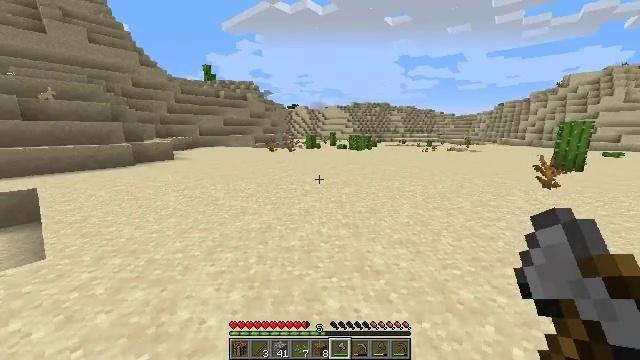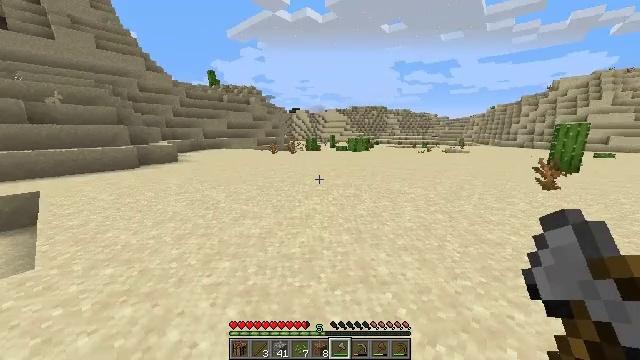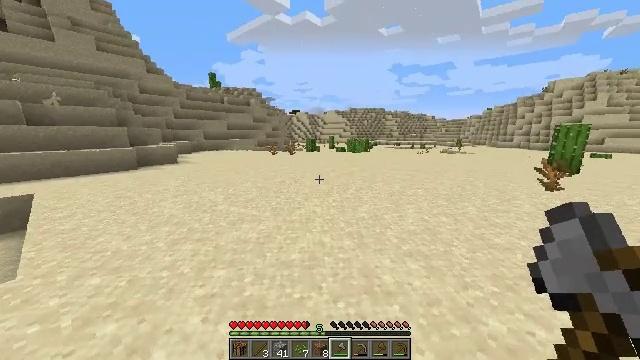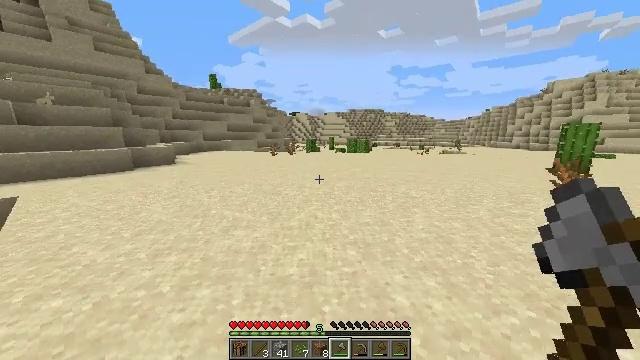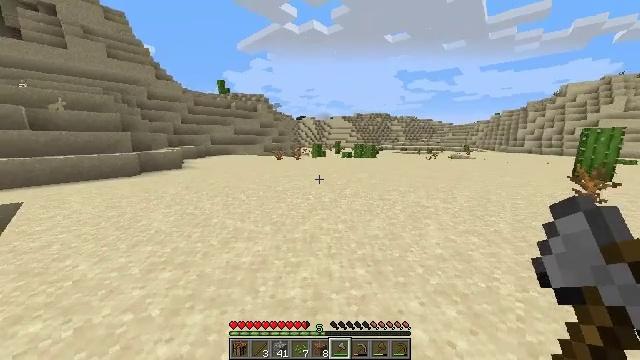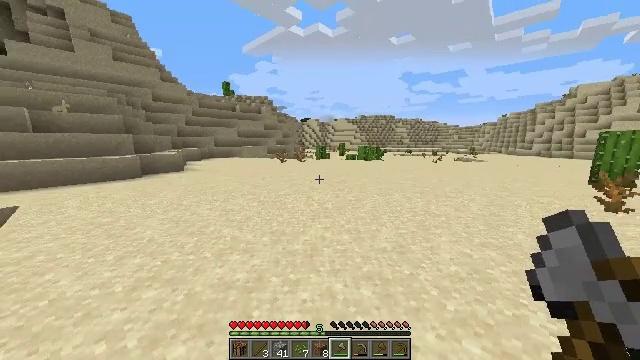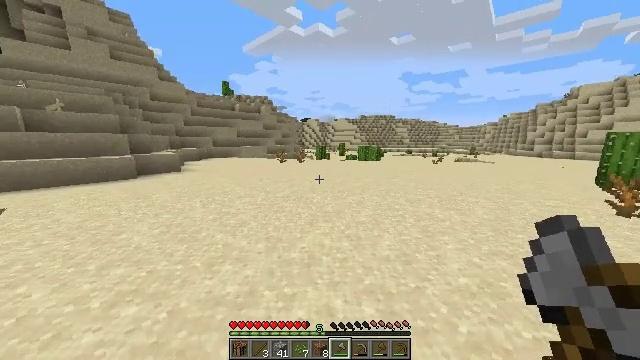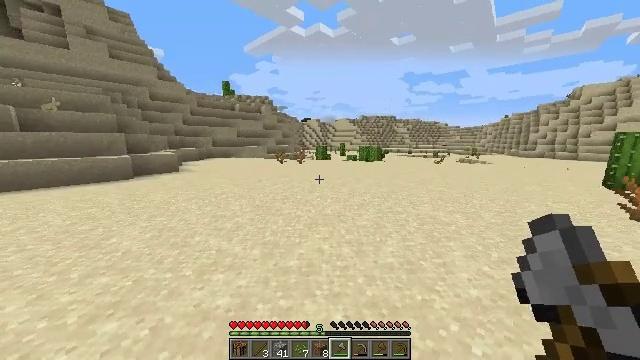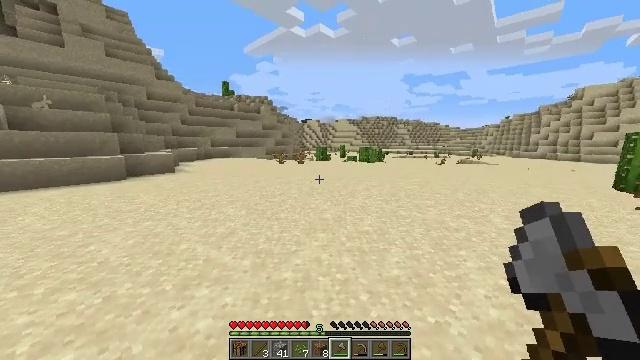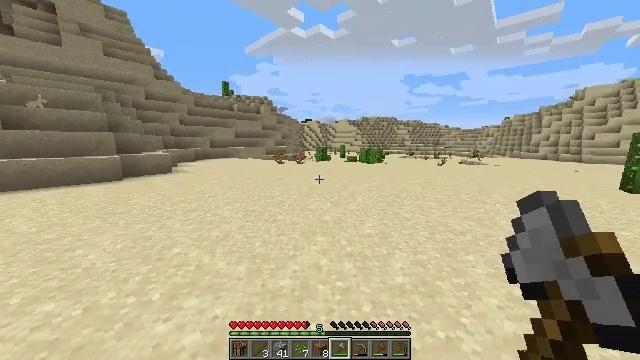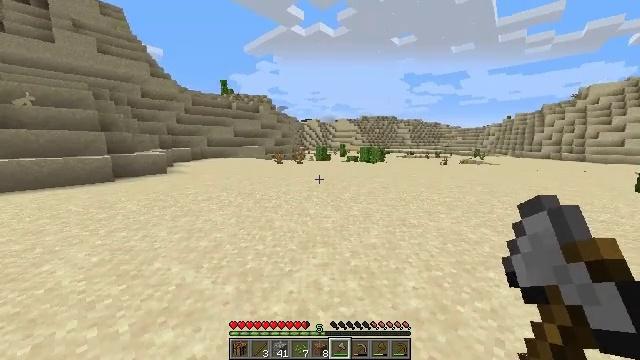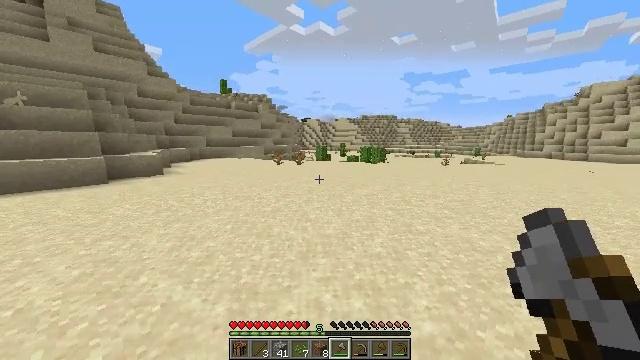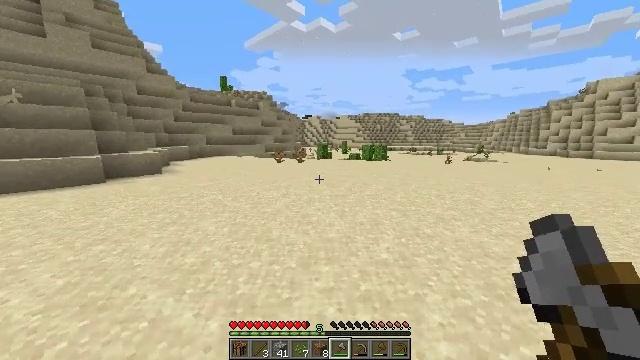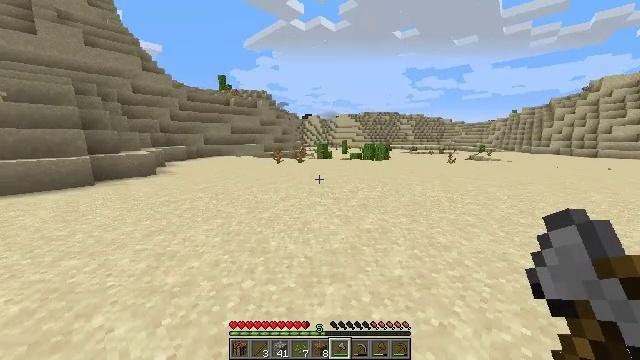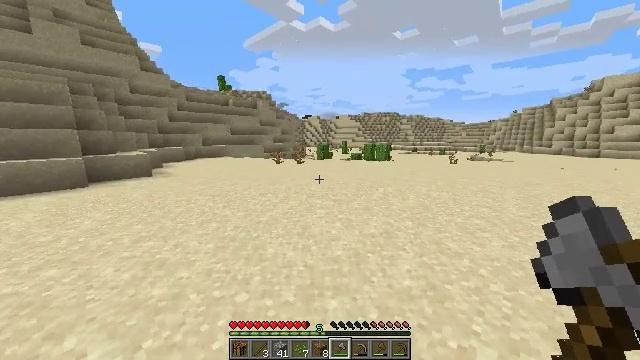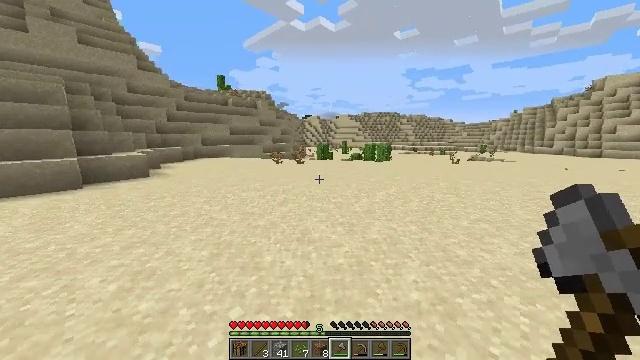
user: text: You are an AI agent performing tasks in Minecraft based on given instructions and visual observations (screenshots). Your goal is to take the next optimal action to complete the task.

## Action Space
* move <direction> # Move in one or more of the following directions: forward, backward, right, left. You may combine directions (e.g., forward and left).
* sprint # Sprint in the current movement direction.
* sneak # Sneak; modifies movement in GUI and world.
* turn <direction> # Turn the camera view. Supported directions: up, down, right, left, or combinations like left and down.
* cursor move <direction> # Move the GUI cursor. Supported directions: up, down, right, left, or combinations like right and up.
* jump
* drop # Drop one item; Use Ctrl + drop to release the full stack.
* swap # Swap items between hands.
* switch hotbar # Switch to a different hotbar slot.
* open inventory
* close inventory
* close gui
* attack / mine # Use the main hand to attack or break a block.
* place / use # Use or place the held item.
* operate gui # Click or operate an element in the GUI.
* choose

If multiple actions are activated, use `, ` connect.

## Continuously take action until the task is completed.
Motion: motion action
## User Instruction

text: Harvest the cactus plant.
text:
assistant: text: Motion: move forward
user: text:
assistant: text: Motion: move forward
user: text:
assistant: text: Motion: move forward
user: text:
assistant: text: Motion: move forward, turn left and up
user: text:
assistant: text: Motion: move forward, turn left
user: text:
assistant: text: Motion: move forward
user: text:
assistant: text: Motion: move forward
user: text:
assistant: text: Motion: move forward
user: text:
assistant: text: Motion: move forward
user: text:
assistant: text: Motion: move forward
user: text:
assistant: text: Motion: move forward
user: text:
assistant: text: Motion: move forward
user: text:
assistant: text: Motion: move forward
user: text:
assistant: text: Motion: move forward
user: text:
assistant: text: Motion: move forward, jump
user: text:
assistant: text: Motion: move forward, jump
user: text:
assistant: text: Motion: move forward, jump
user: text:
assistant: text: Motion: move forward, jump
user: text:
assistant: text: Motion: move forward
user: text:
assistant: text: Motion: move forward
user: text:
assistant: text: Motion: move forward
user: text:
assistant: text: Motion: move forward
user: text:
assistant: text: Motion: move forward
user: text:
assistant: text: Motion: move forward
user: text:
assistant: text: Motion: move forward
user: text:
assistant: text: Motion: move forward
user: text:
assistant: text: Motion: move forward
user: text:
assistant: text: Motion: move forward, jump
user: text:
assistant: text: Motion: move forward, jump
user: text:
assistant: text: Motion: move forward, jump